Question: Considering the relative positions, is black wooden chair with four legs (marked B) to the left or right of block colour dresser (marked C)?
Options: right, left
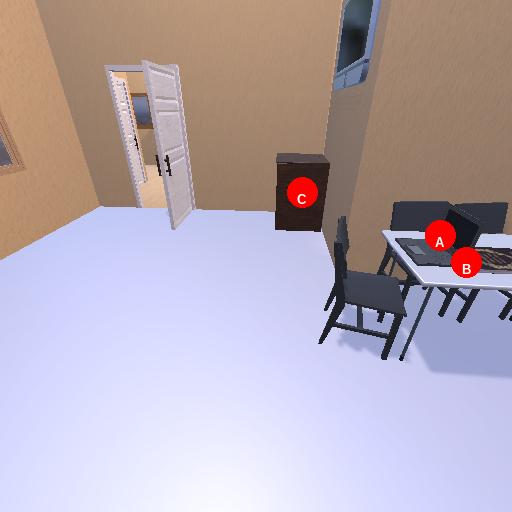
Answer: right